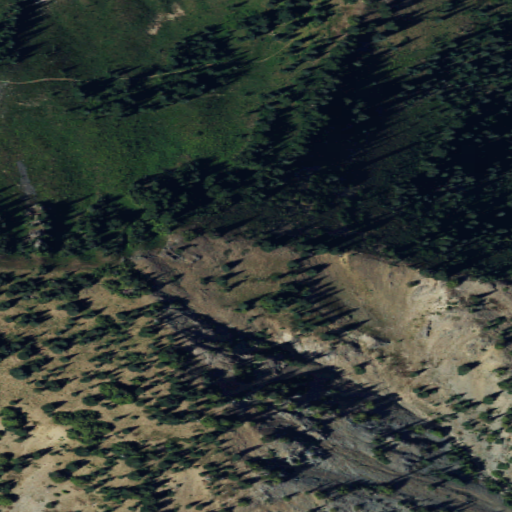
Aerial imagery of mountain in Washington named Pickhandle Point containing evergreen forest, grassland, shrub, and pasture